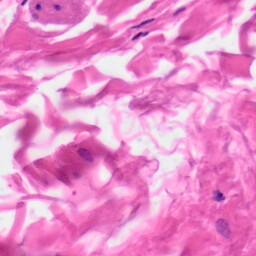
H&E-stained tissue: Skin